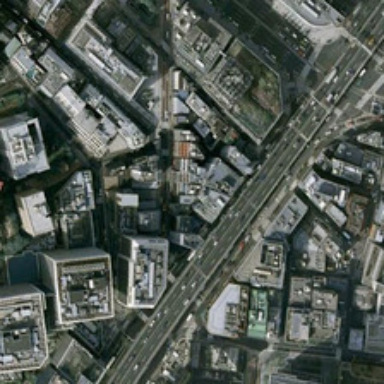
Many buildings are in a commercial area .